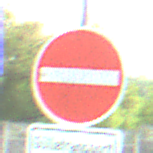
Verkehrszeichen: VerbotDerEinfahrt
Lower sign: BesondereFahrzeugeUndTransportgueter12
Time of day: MorningAfternoon
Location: Outdoor (Nature)
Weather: PartlyCloudy
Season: NotSpecified
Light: Natural